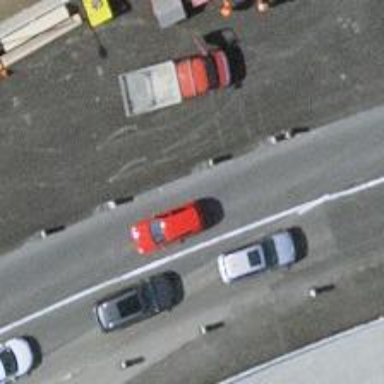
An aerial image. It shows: Secondary road with asphalt surface. There is dedicated cycle lane on the left side.